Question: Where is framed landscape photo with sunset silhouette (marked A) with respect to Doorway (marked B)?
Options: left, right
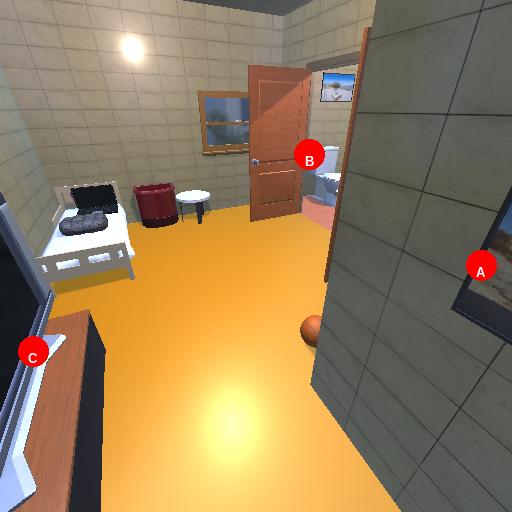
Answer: left